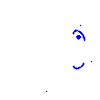
Particle: pion